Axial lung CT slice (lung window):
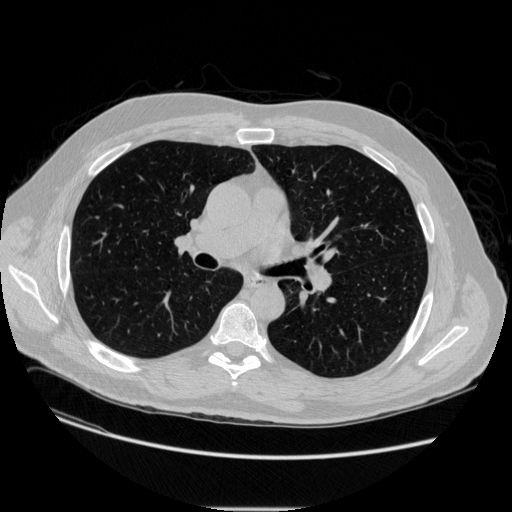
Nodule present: no